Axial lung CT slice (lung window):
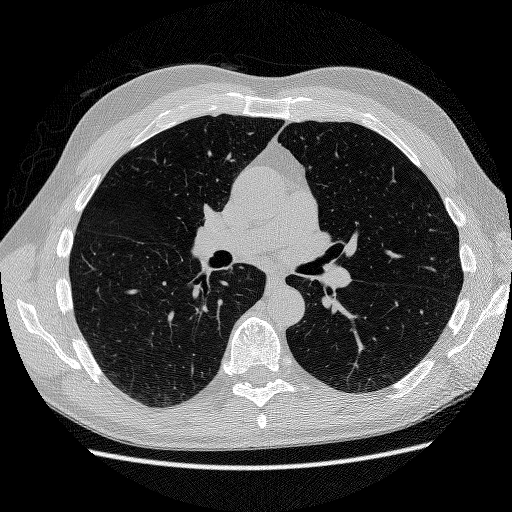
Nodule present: no